Question: I created a UISlider with custom images using setMinimumTrackImage and setMaximumTrackImage.
In the image below I have set the background of UISlider to red so you can see that there is still a little gap on the left and right end of the slider.
How can I get rid of those gaps?

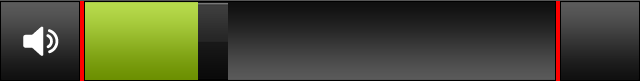
Answer: Solved this issue by subclassing UISlider and overriding trackRectForBounds: method.
'''
- (CGRect)trackRectForBounds:(CGRect)bounds
{
CGRect result = [super trackRectForBounds:bounds];
result.origin.x = 0;
result.size.width = bounds.size.width;
return result;
}
'''